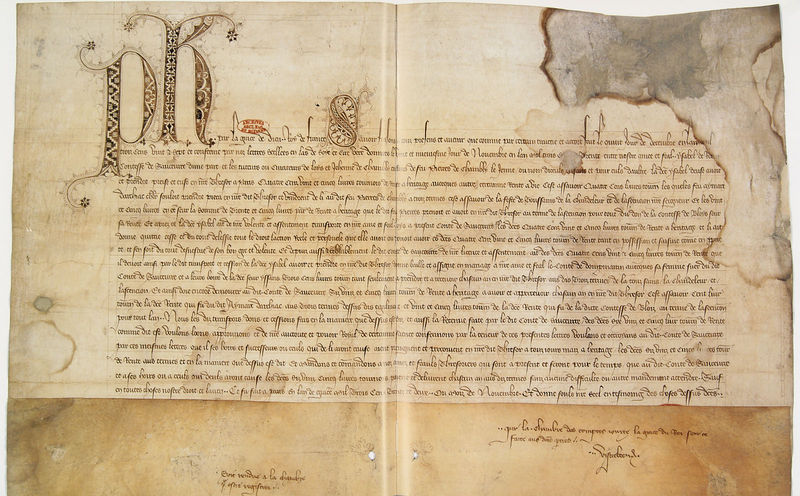
Titel: Philippe VI erkennt die Abtretung der Rente über den Schatz von Isabelle von Rosny an
Institution: Paris, Archives nationales
Schlagwörter: wasser, blume, blumen, schwarz, rot, muster, schrift, zwei, vergilbt, sepia, ornamente, verzierung, buch, text, initiale, ranke, fleck, wasserfleck, buchseite, brandfleck, flecken, pergament, seiten, siegel, urkunde, handschrift, sigel, dokument, latein, schäden, initial, beschädigt, majuskel, wasserschaden, t, p, unterschift, seitem